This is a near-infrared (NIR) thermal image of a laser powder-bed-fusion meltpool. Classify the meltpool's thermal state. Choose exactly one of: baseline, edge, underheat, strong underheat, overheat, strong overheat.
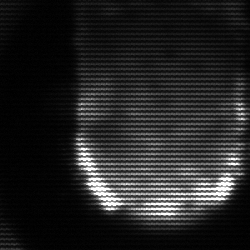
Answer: baseline